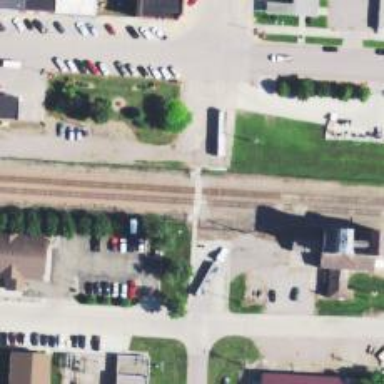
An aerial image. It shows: Railway crossing.